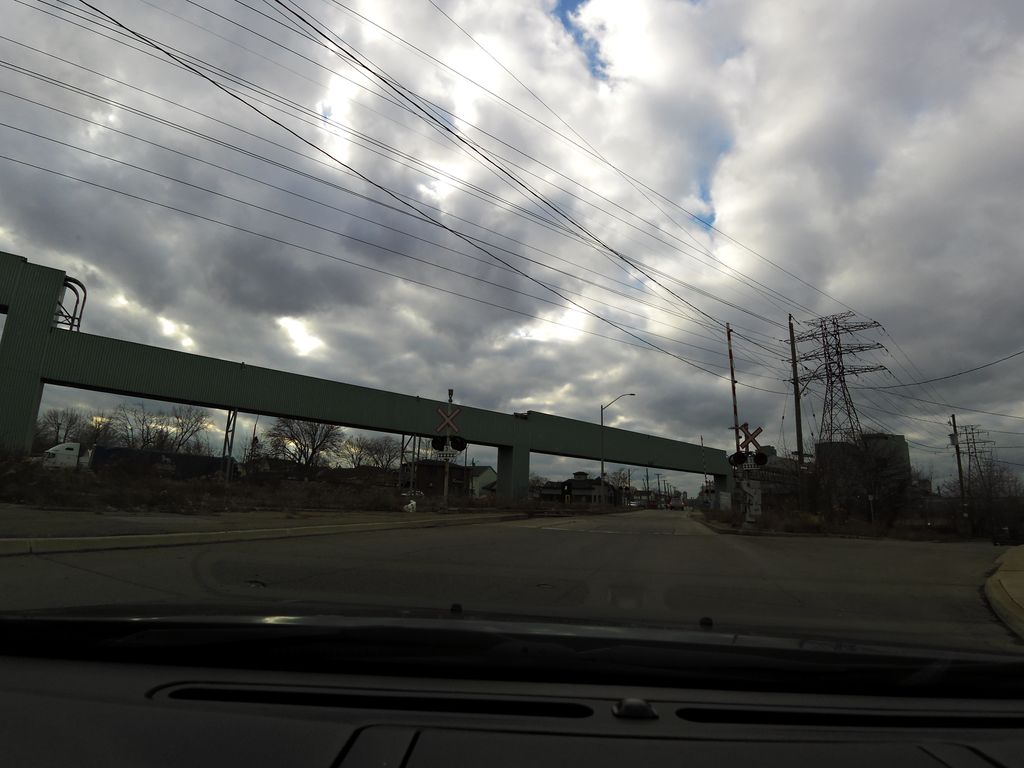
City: hamilton